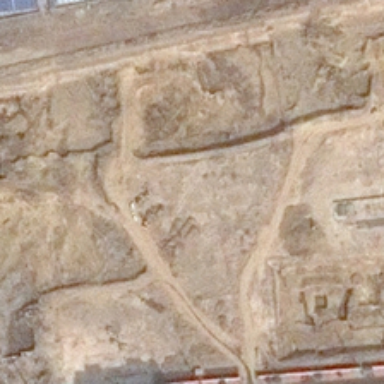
The terrene ruts form into a triangle .